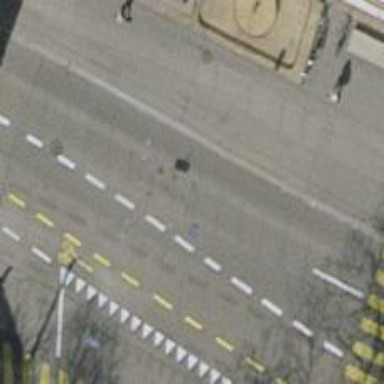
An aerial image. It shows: Tertiary road with asphalt surface. There is separate sidewalk and trolley wires above indicating trolleybus operation.